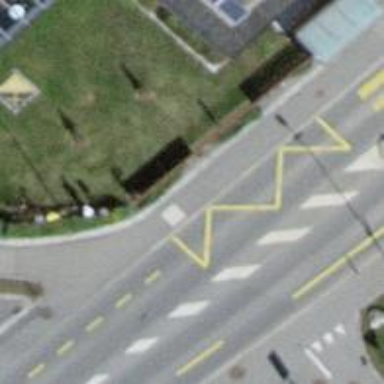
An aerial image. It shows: Bus stop with platform for public transport.